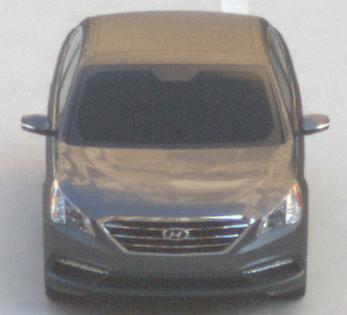
Make: Hyundai
Model: Sonata
Detailed model: Gen. 7
Model produced from: 2015
Model produced until: 2017
Doors: 4
Color: gray
Road condition: dry road
Daytime: morning or afternoon
Contrast: low contrast